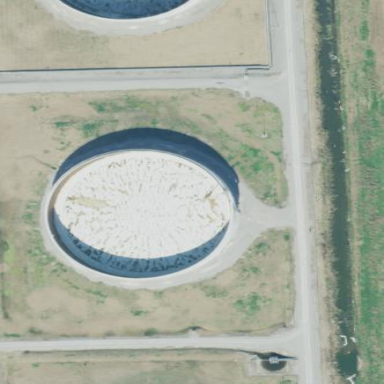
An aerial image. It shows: Storage tank which is man-made and housed in building.